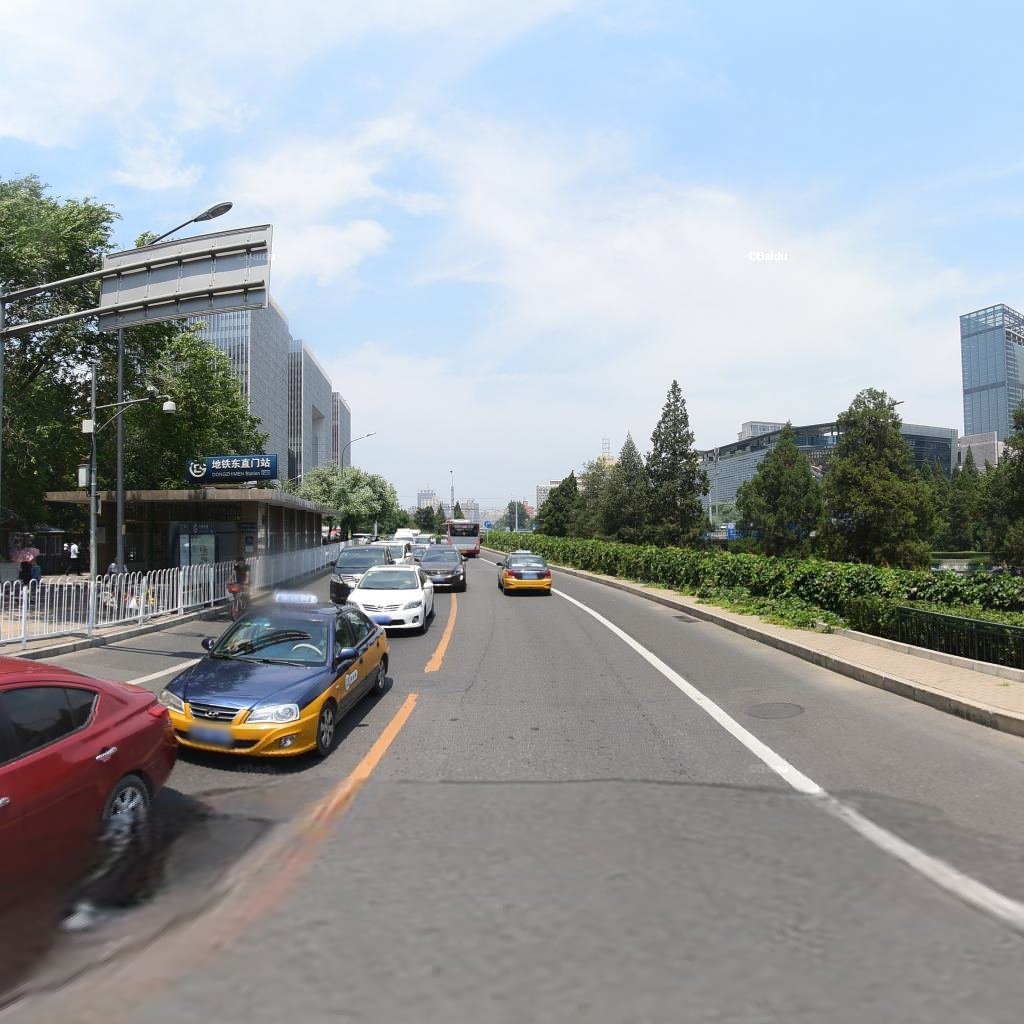
Region: Dongcheng
Road damage annotations: longitudinal crack, manhole cover, manhole cover